Question: I'm trying to use a custom page inside Rally that links to my external application using an iframe. During runtime I'm getting one javascript error related with the sdk.js file from Rally.
I'm doing something wrong?
Javascript error:

Code used for my custom page:
'''
<script type="text/javascript" src="/apps/2.0p4/sdk.js"></script>
<script type="text/javascript">
Rally.onReady(function() {
Ext.define('CustomApp', {
extend: 'Rally.app.App',
componentCls: 'app',
launch: function() {
var user = this.getContext().getUser();
var projectId = Rally.environment.getContext().getProject().ObjectID;
document.write('<div id="Timesheet"><iframe src="https://myserver/Entry.aspx?RallyUserName=' + user.UserName + '&RallyProject='+ projectId +'" height=90% width=100% style="border-top-width: 0px;border-right-width: 0px;border-bottom-width: 0px;border-left-width: 0px;"></iframe></div>');
},
});
Rally.launchApp('CustomApp', {
name: 'Timesheets'
});
});
</script>
'''
Regards,
Paulo
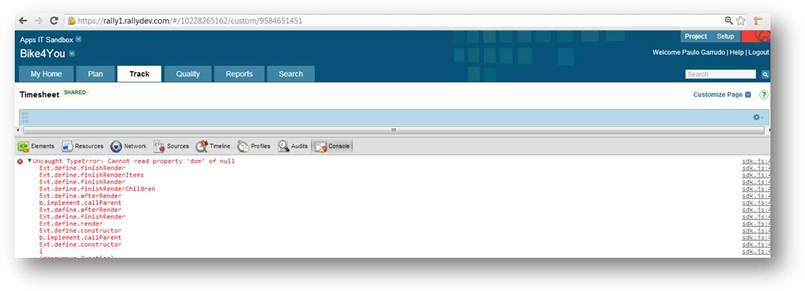
Answer: When you're getting strange errors deep inside the sdk it is often helpful to include sdk-debug.js rather than sdk.js. You will get a better stack trace that may help you track down what is going on.
In this case your document.write code is blowing away dom elements that the app expects to be there. Use Ext to create your dom elements and you should be all set:
'''
Ext.define('CustomApp', {
extend: 'Rally.app.App',
componentCls: 'app',
items: [
{ xtype: 'container', itemId: 'Timesheet' }
],
launch: function() {
this.down('#Timesheet').add({
xtype: 'component',
autoEl: {
tag: 'iframe',
src: '',
//...
}
});
}
'''
Or from any container or component within the app you can always call getEl() and work directly with the dom elements.